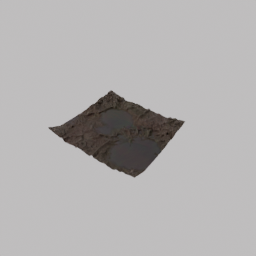
Label: nature